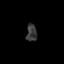
Tissue: prostate
Cell type: T cells
Senescence score: 0.3034
Nuclear area (px): 173
Mean DAPI intensity: 58.052